Interaction volume radius: 5 \u00c5
Interaction volume height: 15 \u00c5
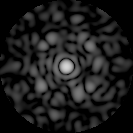
Disorder parameter: 0.8431